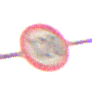
Verkehrszeichen: Geschwindigkeit120
Umgebung: Outdoor, Nature
Tageszeit: Night
Wetter: Clear
Licht: Natural
Jahreszeit: NotSpecified
Kontrast: LowContrast